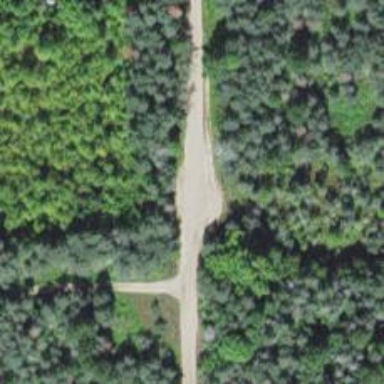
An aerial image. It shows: Unclassified road.